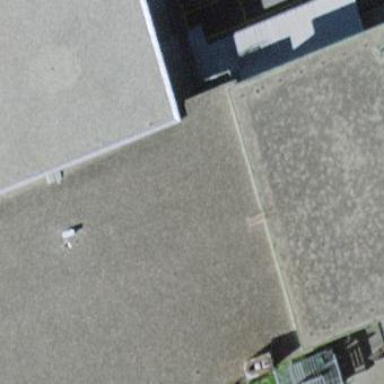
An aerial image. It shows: Commercial building.